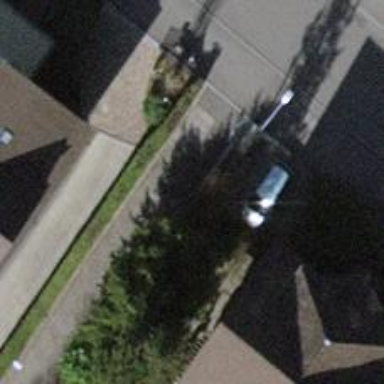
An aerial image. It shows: Power utility street cabinet.